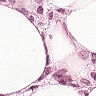
Metastatic tissue present: yes